【题型】解答题　【知识点】解析几何　【难度】medium
已知抛物线 \(T\) 的顶点在原点，对称轴为坐标轴，且过 \((-2,1)\)，\(\left(1,\frac{1}{4}\right)\)，\((-2,-2)\)，\((3,-2)\) 四点中的两点。

\vspace{0.5em}
\noindent (1) 求抛物线 \(T\) 的方程；

\vspace{0.5em}
\noindent (2) 已知圆 \(x^2 + (y - 2)^2 = 3\)，过点 \(P(m,-1)(m \neq \pm\sqrt{3})\) 作圆的两条切线，分别交抛物线 \(T\) 于 \(A(x_1,y_1)\)，\(B(x_2,y_2)\) 和 \(C(x_3,y_3)\)，\(D(x_4,y_4)\) 四个点，试判断 \(x_1x_2x_3x_4\) 是否是定值？若是定值，求出定值，若不是定值，请说明理由。
【解答】
\noindent \textbf{【答案】}
\noindent (1) \(x^2 = 4y\)
\noindent (2) 是定值 16.

\vspace{1em}
\noindent \textbf{【解析】}
\noindent (1) 抛物线 \(T\) 的顶点在原点，对称轴为坐标轴，且过 \((-2,1)\)，\(\left(1,\frac{1}{4}\right)\)，\((-2,-2)\)，\((3,-2)\) 四点中的两点，由对称性，点 \((-2,1)\) 和点 \((-2,-2)\) 不可能同时在抛物线 \(T\) 上，点 \((-2,-2)\) 和点 \((3,-2)\) 也不可能同时在抛物线 \(T\) 上，则抛物线只可能开口向上或开口向右。

\vspace{0.5em}
\noindent 设 \(T: x^2 = 2py\ (p > 0)\)，若过点 \((-2,1)\)，则 \(4 = 2p\)，得 \(p = 2\)，

\vspace{0.5em}
\noindent \(\therefore x^2 = 4y\)，抛物线过点 \(\left(1,\frac{1}{4}\right)\)，\(\therefore x^2 = 4y\) 符合题意；

\vspace{0.5em}
\noindent 设 \(T: y^2 = 2px\ (p > 0)\)，若过点 \(\left(1,\frac{1}{4}\right)\)，则 \(\frac{1}{16} = 2p\)，得 \(p = \frac{1}{32}\)，

\vspace{0.5em}
\noindent \(\therefore y^2 = \frac{1}{16}x\)，但抛物线不过点 \((3,-2)\)，不合题意。

\vspace{0.5em}
\noindent 综上，抛物线 \(T\) 的方程为 \(x^2 = 4y\)。

\vspace{1em}
\noindent (2) \(P(m,-1)\)，设直线 \(AB: y = k_1(x - m) - 1\)，即 \(k_1x - y - k_1m - 1 = 0\)，

\vspace{0.5em}
\noindent 由 \(AB\) 与圆相切得 \(\frac{|3 + k_1m|}{\sqrt{k_1^2 + 1}} = \sqrt{3}\)，\(\therefore (m^2 - 3)k_1^2 + 6mk_1 + 6 = 0\)，

\vspace{0.5em}
\noindent 设 \(CD: y = k_2(x - m) - 1\)，同理可得 \((m^2 - 3)k_2^2 + 6mk_2 + 6 = 0\)，

\vspace{0.5em}
\noindent \(\therefore k_1, k_2\) 是方程 \((m^2 - 3)k^2 + 6mk + 6 = 0\) 的两根，\(k_1 + k_2 = \frac{-6m}{m^2 - 3}\)，\(k_1k_2 = \frac{6}{m^2 - 3}\)。

\vspace{0.5em}
\noindent 联立 \(\begin{cases} y = k_1(x - m) - 1 \\ x^2 = 4y \end{cases}\)，消 \(y\) 得 \(x^2 - 4k_1x + 4k_1m + 4 = 0\)，\(\therefore x_1x_2 = 4k_1m + 4\)，

\vspace{0.5em}
\noindent 同理 \(x_3x_4 = 4k_2m + 4\)，

\vspace{0.5em}
\noindent \(\therefore x_1x_2x_3x_4 = (4k_1m + 4)(4k_2m + 4) = 16\left[k_1k_2m^2 + (k_1 + k_2)m + 1\right]\)

\vspace{0.5em}
\noindent \(= 16\left(\frac{6m^2}{m^2 - 3} - \frac{6m^2}{m^2 - 3} + 1\right) = 16\)

\vspace{0.5em}
\noindent 所以 \(x_1x_2x_3x_4\) 为定值 16。

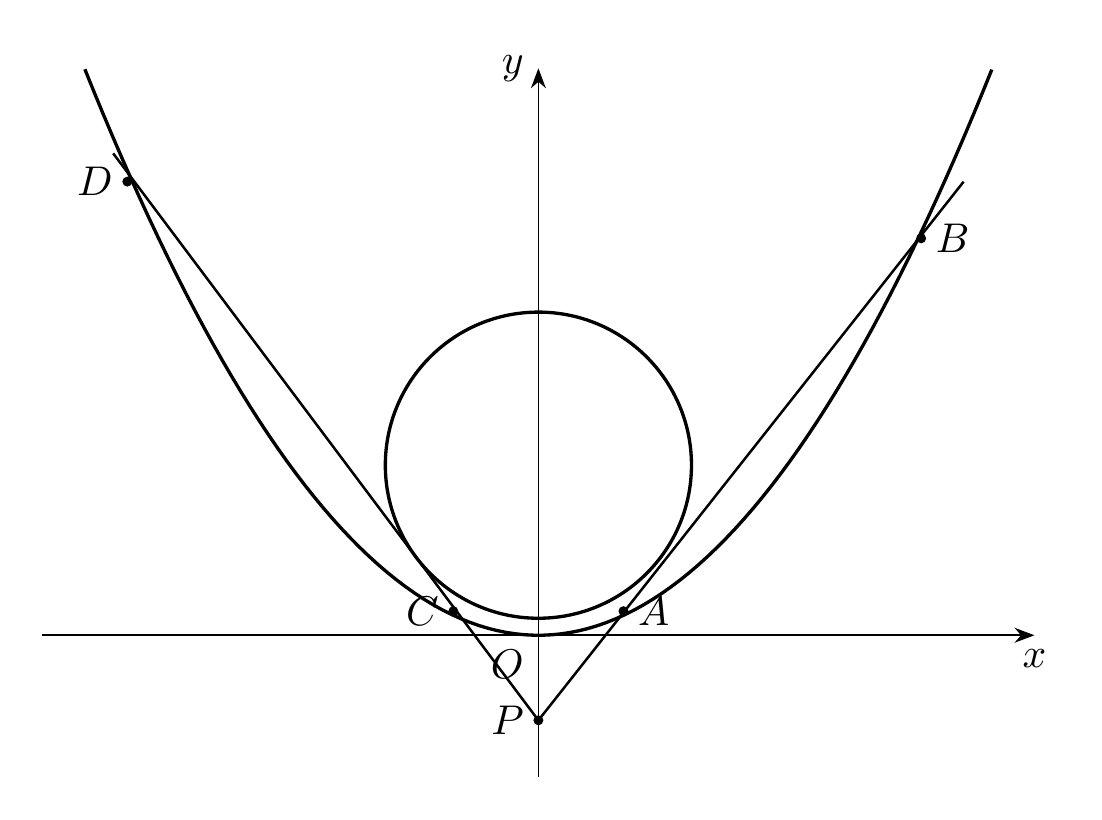